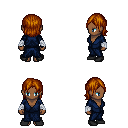
a pixel art fantasy rpg character, female body template, human, dark skin, blue robe, teal pants, brunette long bangs hairstyle, white cloth bandages, black shoes, four views (front, back, left, right), 2x2 character sprite sheet, small pixel art, hard edges, no anti-aliasing